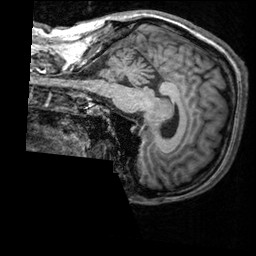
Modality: T1w
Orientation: sagittal
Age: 38
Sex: male
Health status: healthy
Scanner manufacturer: siemens
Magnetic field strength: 3 T
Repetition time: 2.3 s
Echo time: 0.00303 s